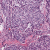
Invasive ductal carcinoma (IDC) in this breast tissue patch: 1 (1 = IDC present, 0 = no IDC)